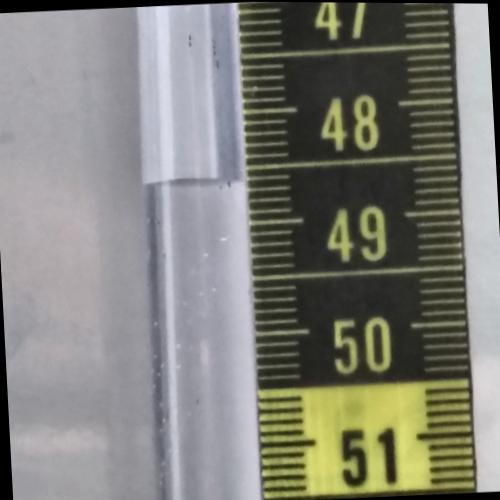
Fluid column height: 48.6 cm